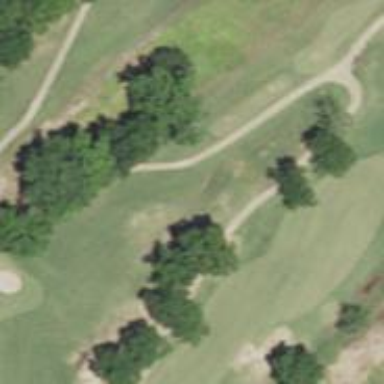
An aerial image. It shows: Golf tee on grassy land.